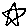
Label: star